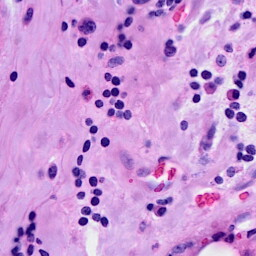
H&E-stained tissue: Breast